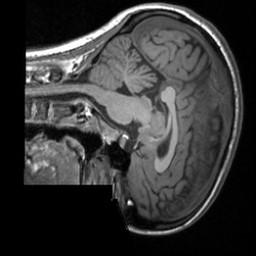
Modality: T1w
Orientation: sagittal
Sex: female
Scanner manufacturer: siemens
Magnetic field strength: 3 T
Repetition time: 1.9 s
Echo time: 0.00226 s